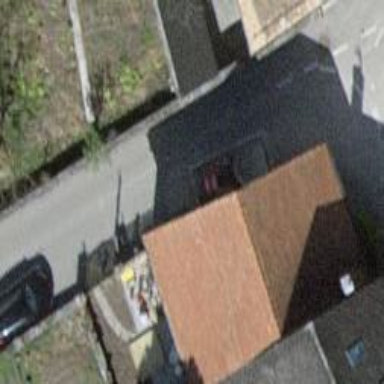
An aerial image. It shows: Building with gabled roof made of tiles oriented across.